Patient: sex F, age 59
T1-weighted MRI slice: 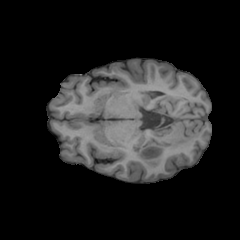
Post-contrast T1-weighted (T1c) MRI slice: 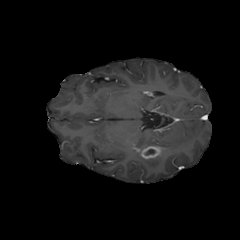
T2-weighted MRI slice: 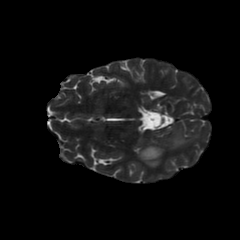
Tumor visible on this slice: yes
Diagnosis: Glioblastoma, IDH-wildtype
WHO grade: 4